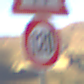
Verkehrszeichen: Geschwindigkeit120
Zusatzzeichen oben: VerengteFahrbahn
Umgebung: Outdoor, Nature
Tageszeit: SunriseSunset
Wetter: Clear
Licht: Natural
Jahreszeit: NotSpecified
Kontrast: HighContrast